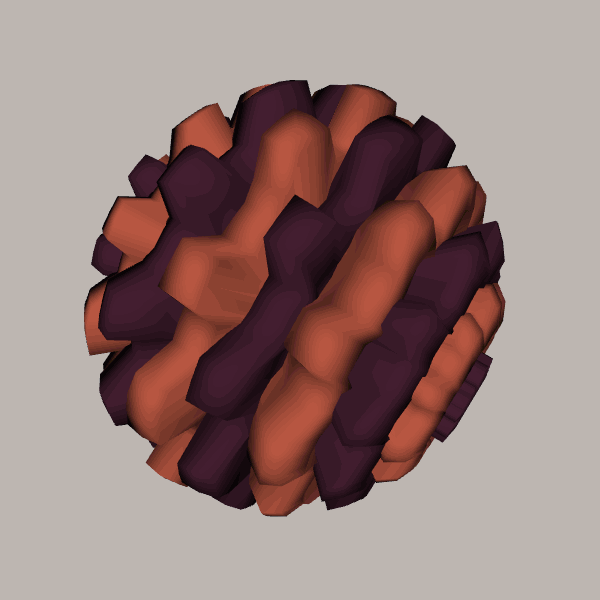
Background: light